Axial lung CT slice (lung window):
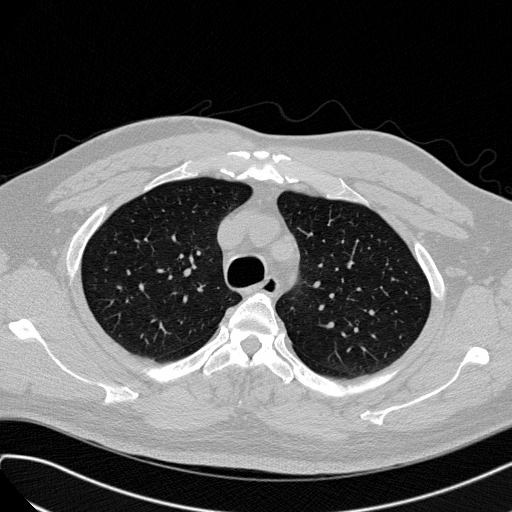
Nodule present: no